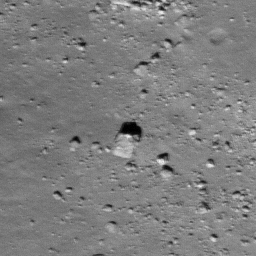
Pit: Stevinus 25
Host crater: Stevinus
Host type: impact_melt
Lunar coordinates: latitude -32.739, longitude 54.217